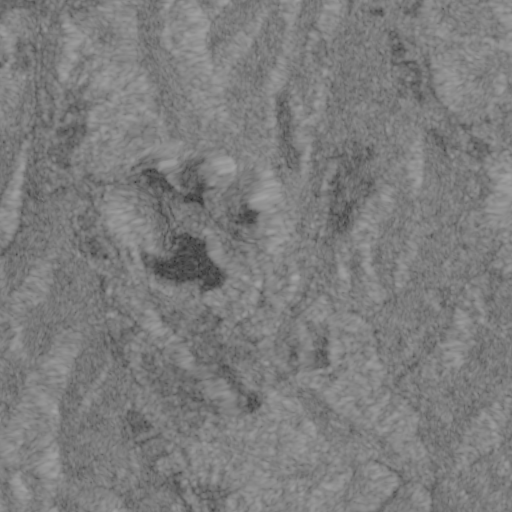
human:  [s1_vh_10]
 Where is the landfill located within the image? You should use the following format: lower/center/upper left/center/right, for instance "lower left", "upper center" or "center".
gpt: The landfill is located in the upper right of the image.
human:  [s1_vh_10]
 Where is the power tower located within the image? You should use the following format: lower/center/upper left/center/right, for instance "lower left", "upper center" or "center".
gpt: The power tower is located in the left of the image.
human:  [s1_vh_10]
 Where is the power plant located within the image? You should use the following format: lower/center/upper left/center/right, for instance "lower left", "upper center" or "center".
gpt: There is no power plant in the image.

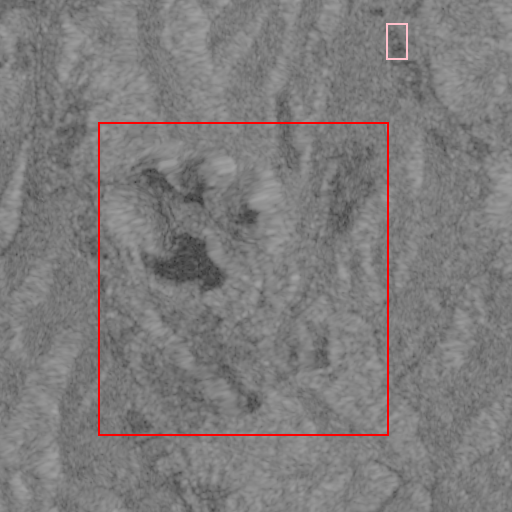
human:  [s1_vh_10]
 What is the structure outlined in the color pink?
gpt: The structure outlined in pink is a landfill.
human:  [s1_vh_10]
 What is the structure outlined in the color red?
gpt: The structure outlined in red is a quarry.
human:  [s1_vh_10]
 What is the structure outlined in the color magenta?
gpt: There is no magenta outline.